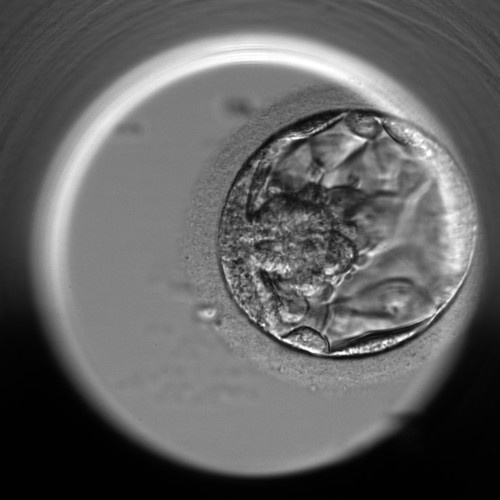
Embryo quality: poor